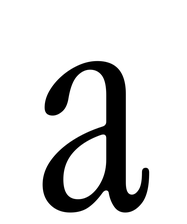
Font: InstrumentSerif-Regular